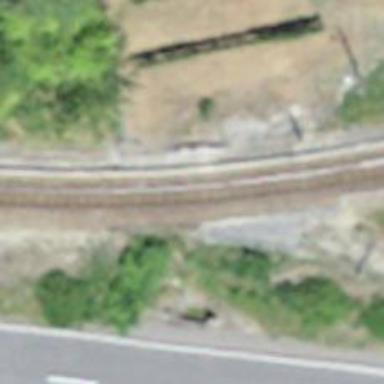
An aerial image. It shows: Narrow-gauge railway track with one electrified contact line.